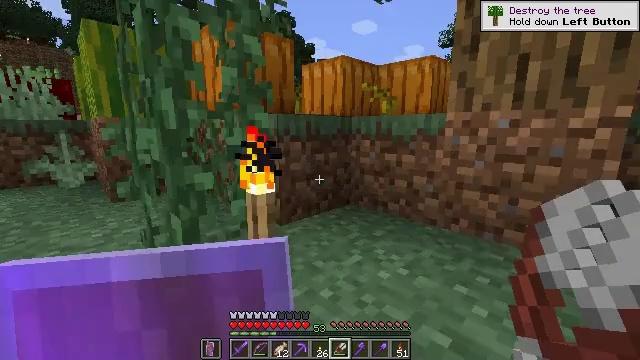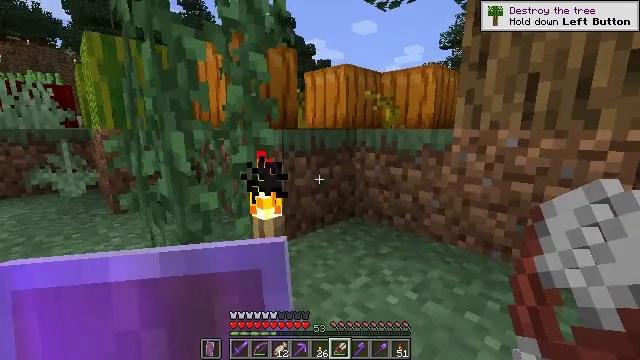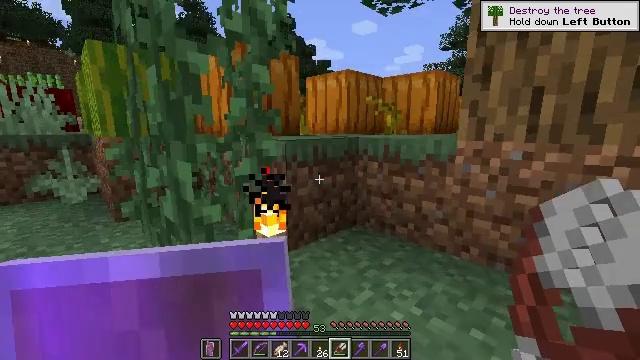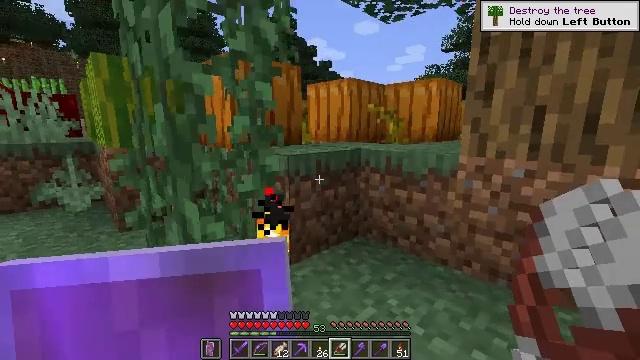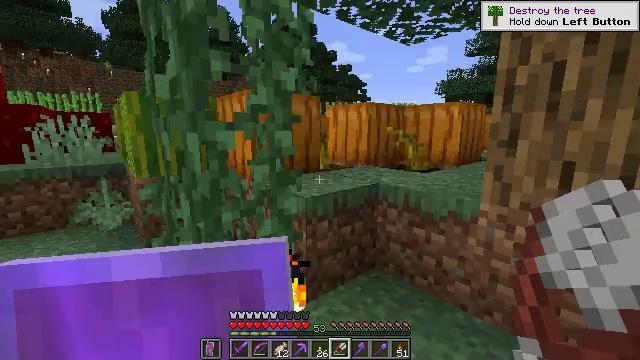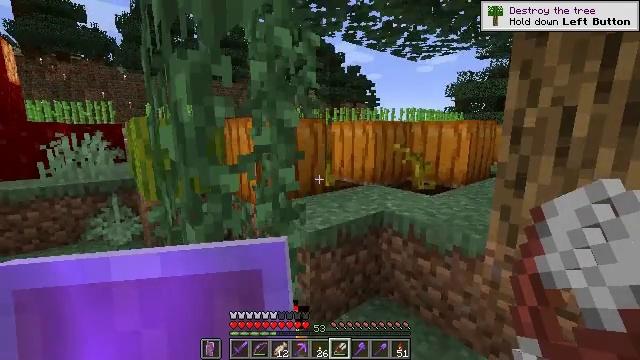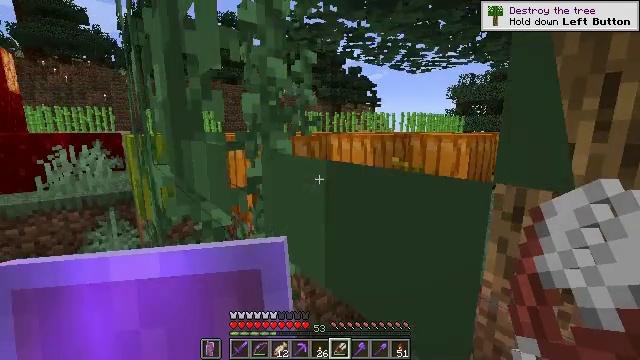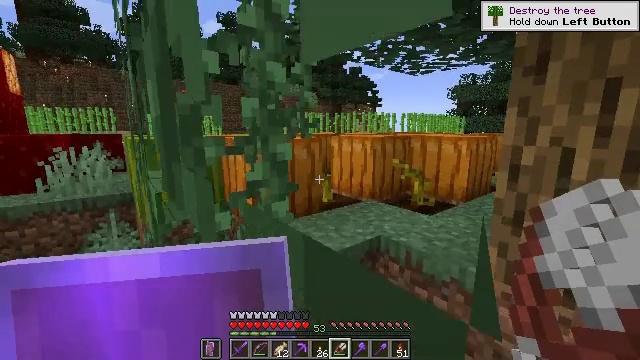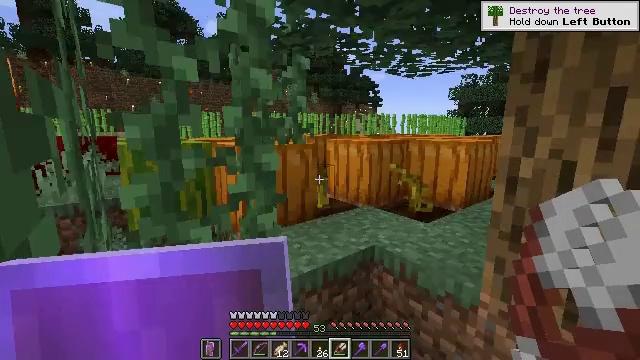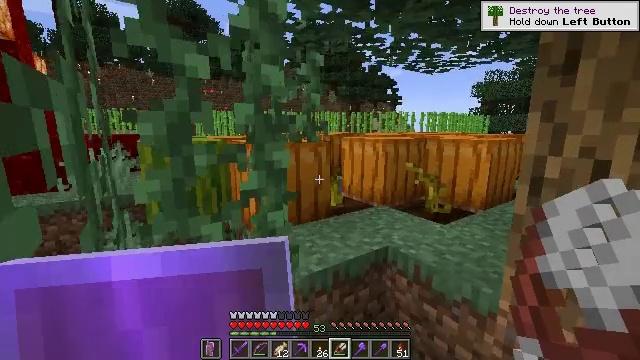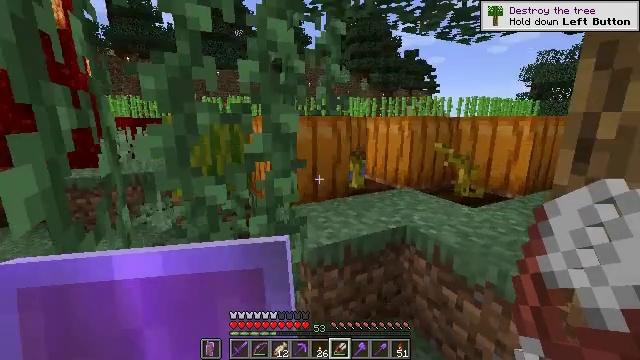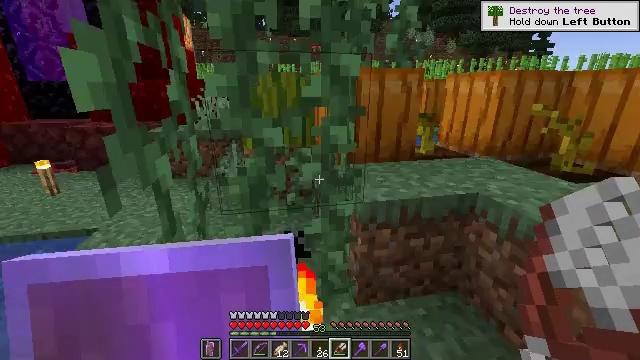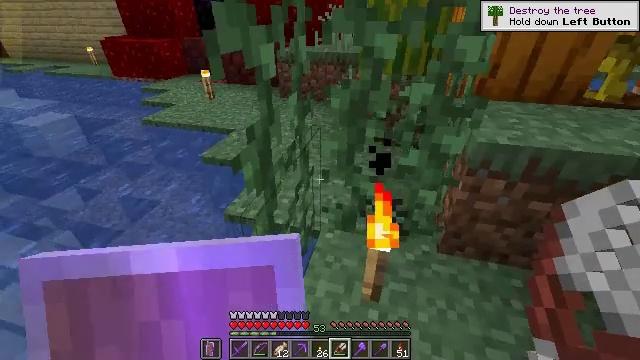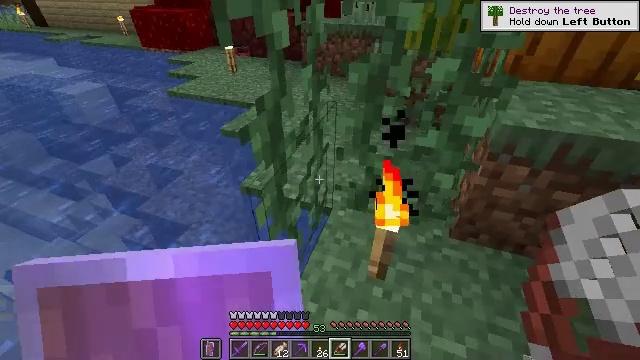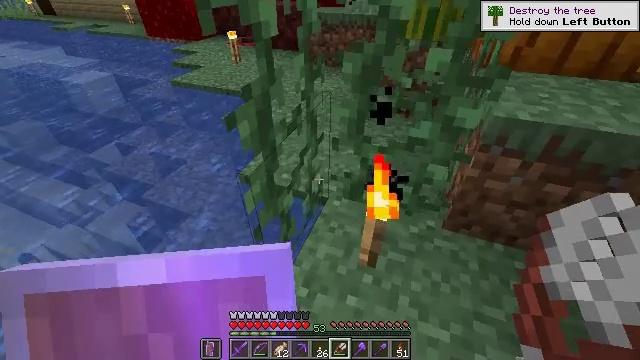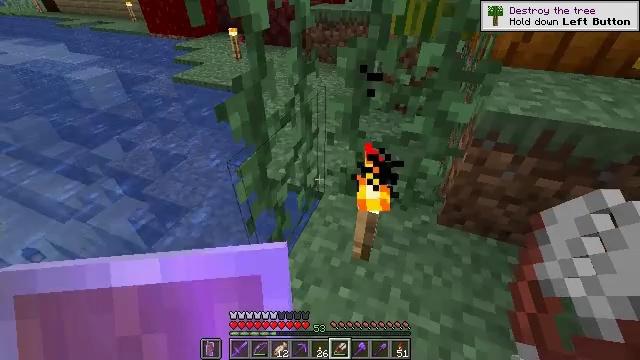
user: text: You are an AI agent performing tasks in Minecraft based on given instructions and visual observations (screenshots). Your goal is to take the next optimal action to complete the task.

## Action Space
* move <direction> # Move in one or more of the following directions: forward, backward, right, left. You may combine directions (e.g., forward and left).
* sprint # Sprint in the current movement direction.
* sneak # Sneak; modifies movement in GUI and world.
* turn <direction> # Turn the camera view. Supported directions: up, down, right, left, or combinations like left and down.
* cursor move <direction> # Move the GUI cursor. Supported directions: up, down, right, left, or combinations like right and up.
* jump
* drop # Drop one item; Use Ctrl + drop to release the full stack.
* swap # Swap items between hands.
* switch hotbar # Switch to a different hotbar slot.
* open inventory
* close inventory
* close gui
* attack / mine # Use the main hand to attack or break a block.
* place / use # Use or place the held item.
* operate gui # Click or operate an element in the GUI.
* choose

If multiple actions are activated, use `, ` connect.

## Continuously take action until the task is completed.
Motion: motion action
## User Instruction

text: Gather vines from trees or structures.
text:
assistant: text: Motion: move forward and move right, jump
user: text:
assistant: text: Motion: move forward and move right
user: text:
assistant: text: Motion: move forward and move right
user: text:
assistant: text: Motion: move forward and move right, turn left
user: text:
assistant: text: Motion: move forward and move right, turn left
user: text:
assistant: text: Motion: move forward and move right
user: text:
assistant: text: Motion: move forward and move right
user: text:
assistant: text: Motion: move right
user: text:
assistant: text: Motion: move right, turn left
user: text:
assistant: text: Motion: move right, turn left and down
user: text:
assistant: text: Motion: turn left and down
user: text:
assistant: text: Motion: turn left and down
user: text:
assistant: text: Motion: turn left and down
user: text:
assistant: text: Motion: turn left and down
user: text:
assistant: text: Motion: no_op
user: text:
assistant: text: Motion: move back
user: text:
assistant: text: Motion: move back
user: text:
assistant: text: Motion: move back, turn left
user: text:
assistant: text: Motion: move back
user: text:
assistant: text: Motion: no_op
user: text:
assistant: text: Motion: no_op
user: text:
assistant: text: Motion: no_op
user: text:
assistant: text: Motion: no_op
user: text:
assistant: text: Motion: no_op
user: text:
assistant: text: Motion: no_op
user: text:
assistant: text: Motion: no_op
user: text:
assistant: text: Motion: no_op
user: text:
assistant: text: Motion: turn right and up
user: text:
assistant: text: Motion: turn right and up
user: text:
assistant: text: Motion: turn up